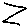
Label: zigzag